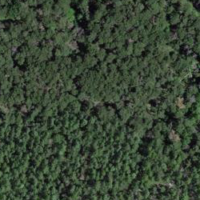
EUNIS habitat code: 44
Species observed at this site:
Sciurus vulgaris